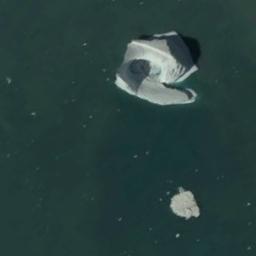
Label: sea_ice